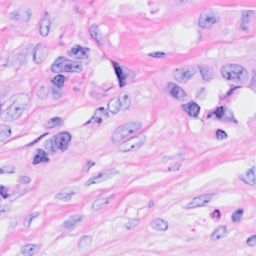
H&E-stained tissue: Breast